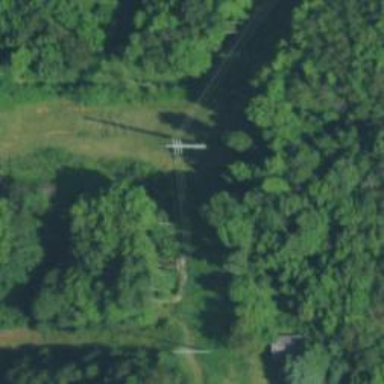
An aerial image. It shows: Power tower.